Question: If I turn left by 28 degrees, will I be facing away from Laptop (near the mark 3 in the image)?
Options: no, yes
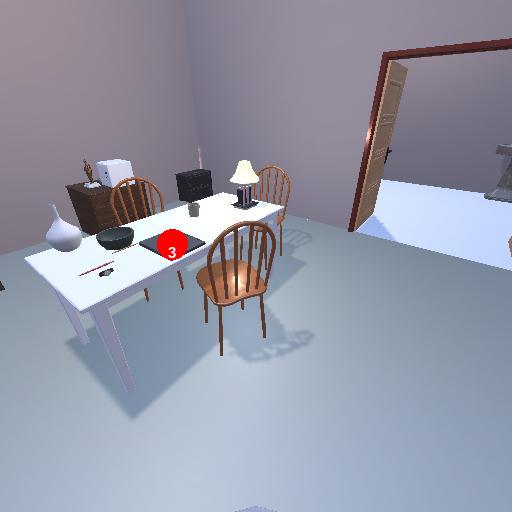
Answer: no